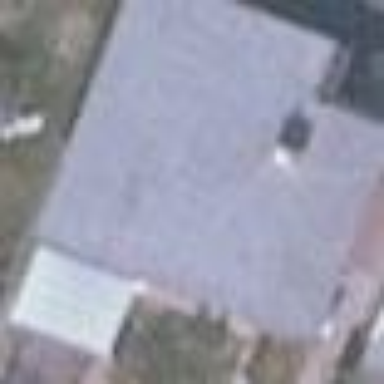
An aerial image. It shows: Simple house.